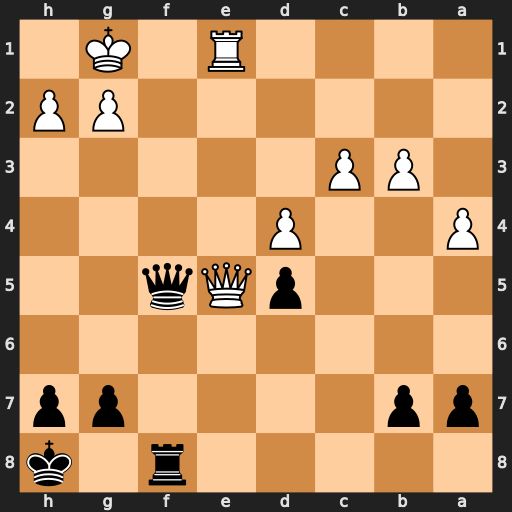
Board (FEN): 5r1k/pp4pp/8/3pQq2/P2P4/1PP5/6PP/4R1K1
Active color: b
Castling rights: -
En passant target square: -
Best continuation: Qf2+ Kh1 Qf1+ Rxf1 Rxf1#